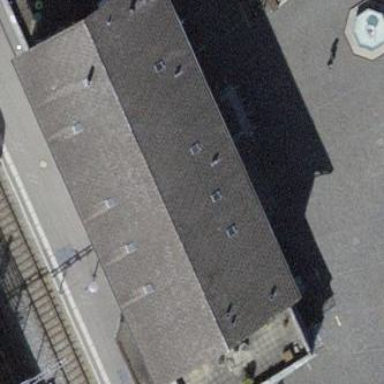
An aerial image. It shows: Train station building.